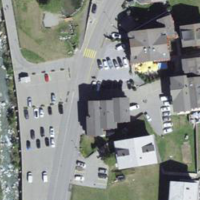
EUNIS habitat code: 54
Species observed at this site:
Marmota marmota
Tanacetum vulgare
Anas platyrhynchos
Anser cygnoides
Saxifraga oppositifolia
Motacilla alba
Spinus spinus